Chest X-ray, PA view. Patient: 44 years old, sex F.
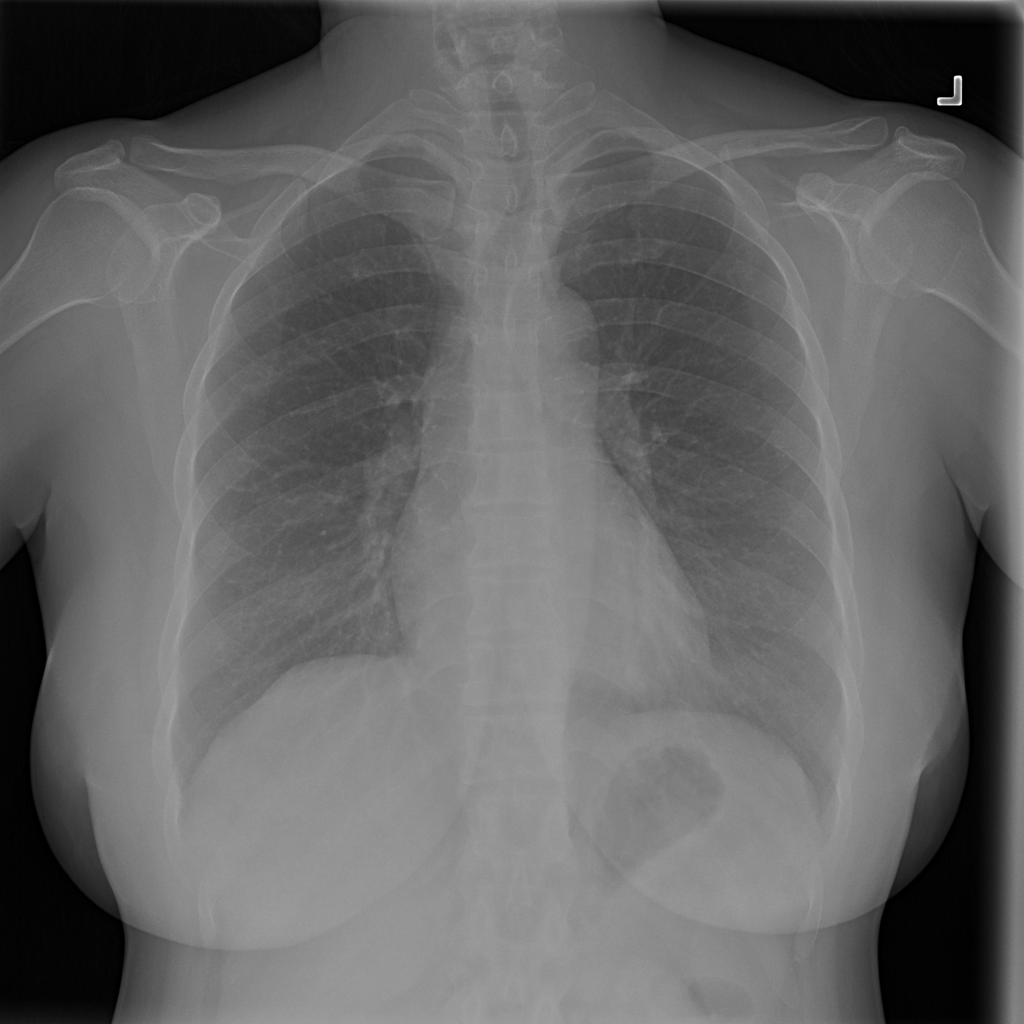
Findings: Mass